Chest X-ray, PA view. Patient: 31 years old, sex M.
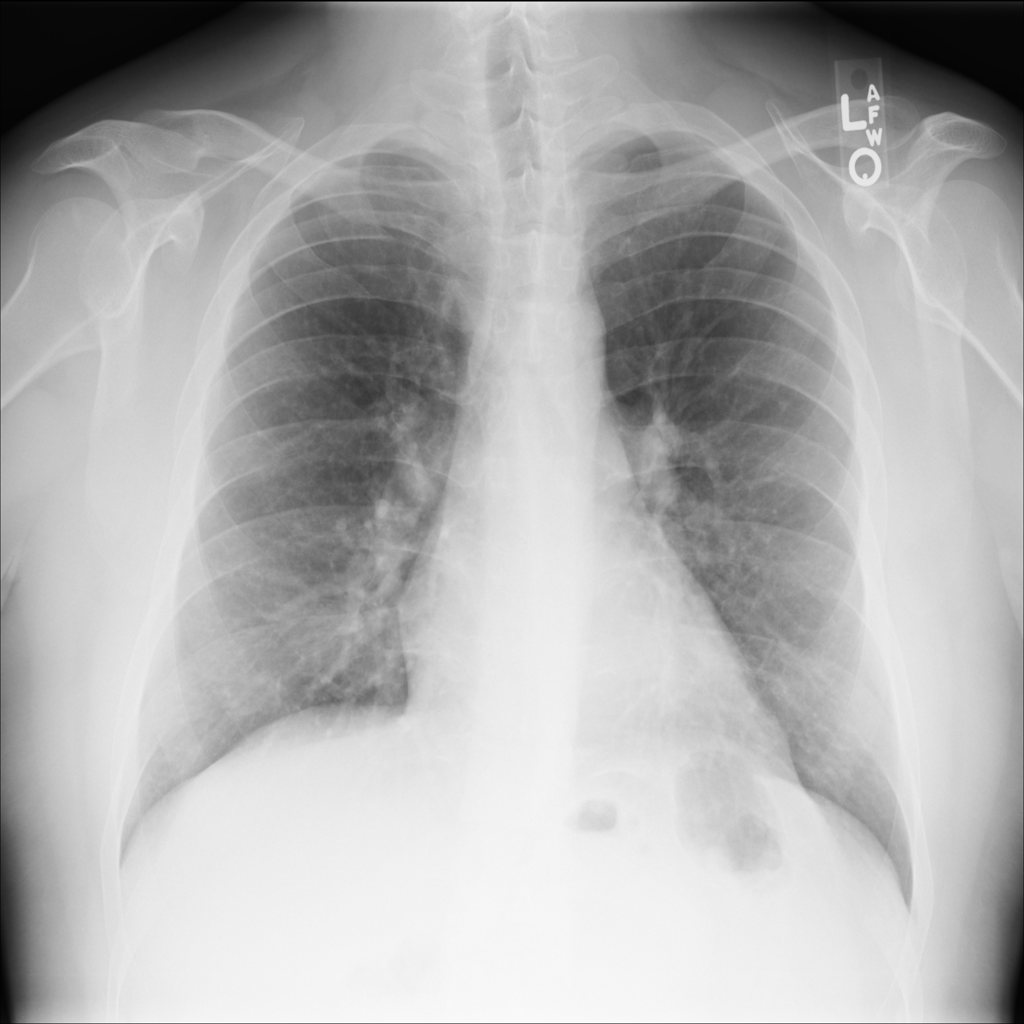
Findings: No Finding